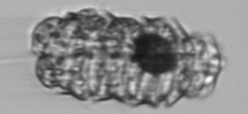
Label: Polykrikos